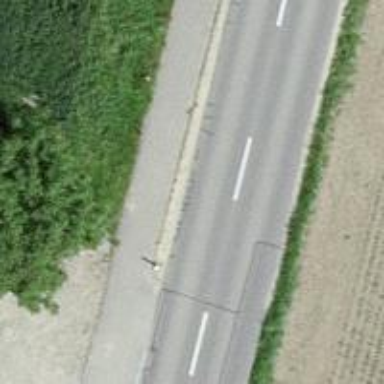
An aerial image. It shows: Asphalt cycleway.